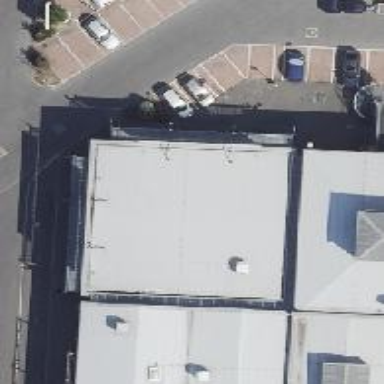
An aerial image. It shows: Furniture shop.